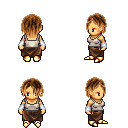
a pixel art fantasy rpg character, female body template, human, tanned skin, white pirate shirt, robe skirt, brown bangs hairstyle, white cloth bracers, gold boots, four views (front, back, left, right), 2x2 character sprite sheet, small pixel art, hard edges, no anti-aliasing